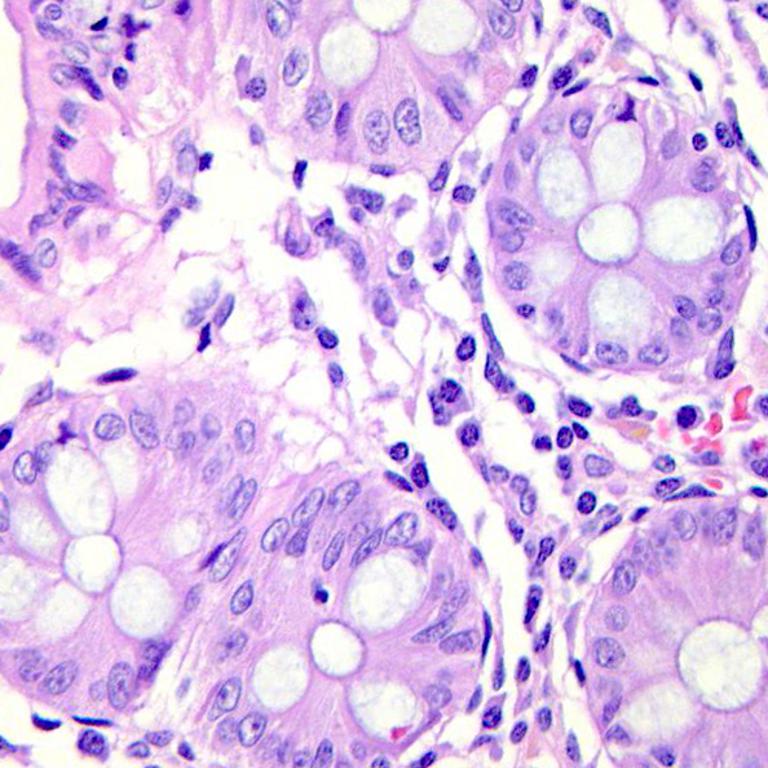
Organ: colon
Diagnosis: benign